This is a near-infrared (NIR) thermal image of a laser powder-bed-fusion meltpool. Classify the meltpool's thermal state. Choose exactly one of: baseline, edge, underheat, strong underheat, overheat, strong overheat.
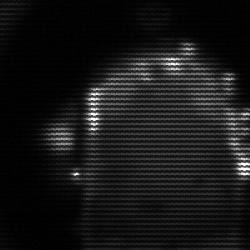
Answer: baseline